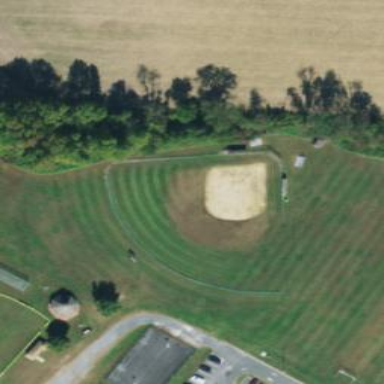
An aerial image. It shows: Baseball pitch for leisure and sports activities.